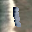
Label: 1